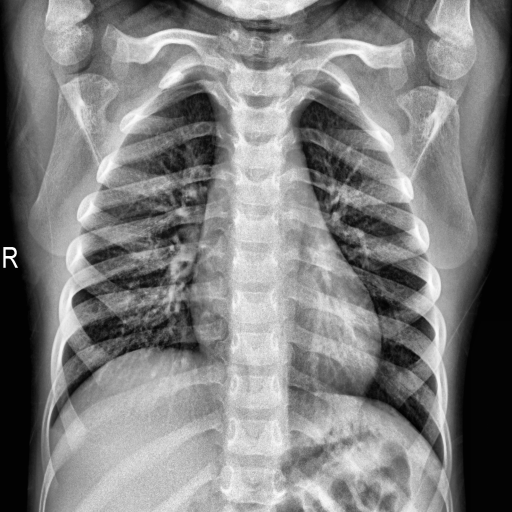
Finding: NORMAL